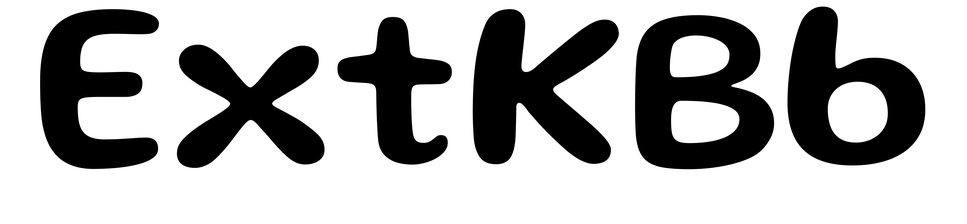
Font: Gluten_Medium